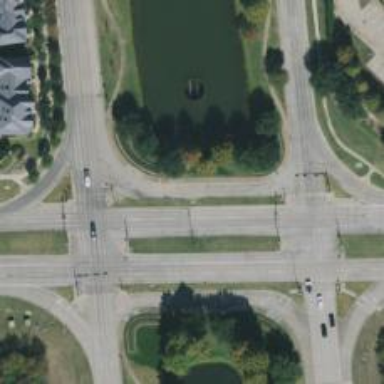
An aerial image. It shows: Secondary link road.